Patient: sex M, age 32
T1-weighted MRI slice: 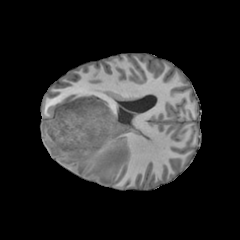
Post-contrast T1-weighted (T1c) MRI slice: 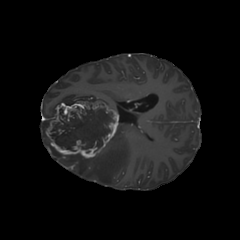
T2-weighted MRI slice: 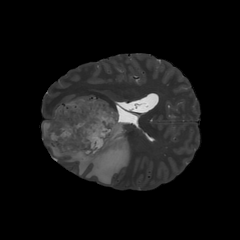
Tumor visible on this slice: yes
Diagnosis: Glioblastoma, IDH-wildtype
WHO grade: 4